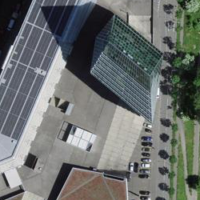
EUNIS habitat code: 54
Species observed at this site:
Vespa crabro